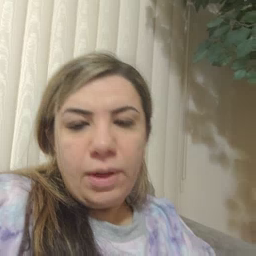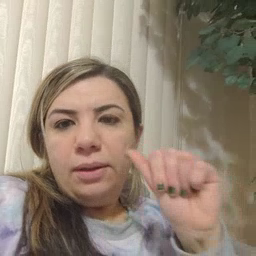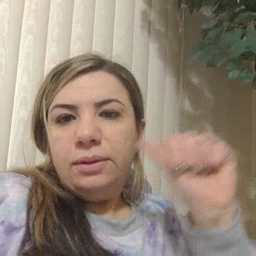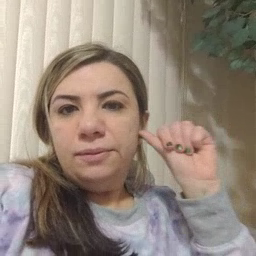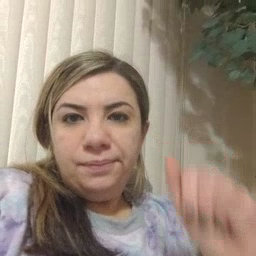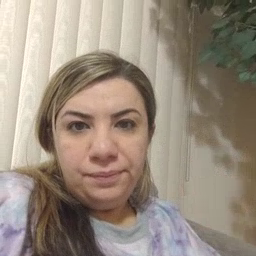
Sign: yesterday